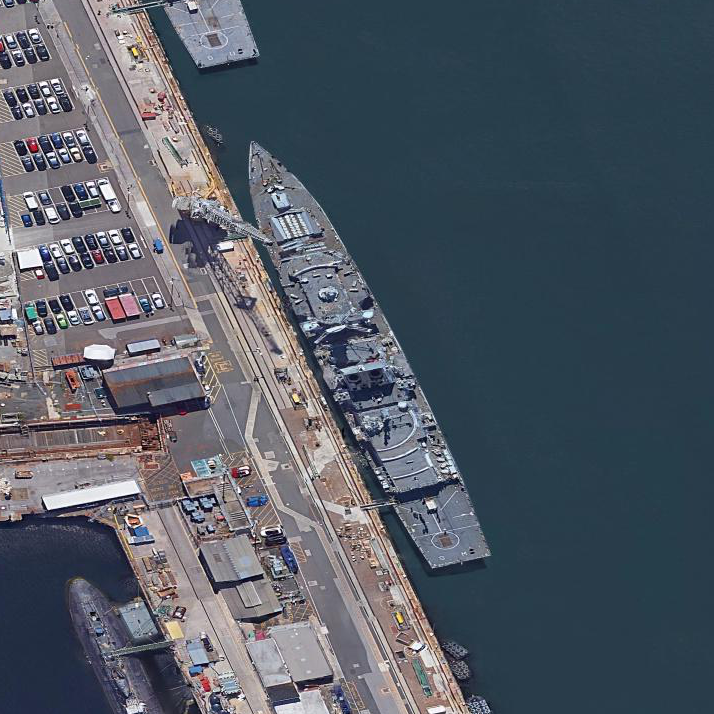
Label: destroyer